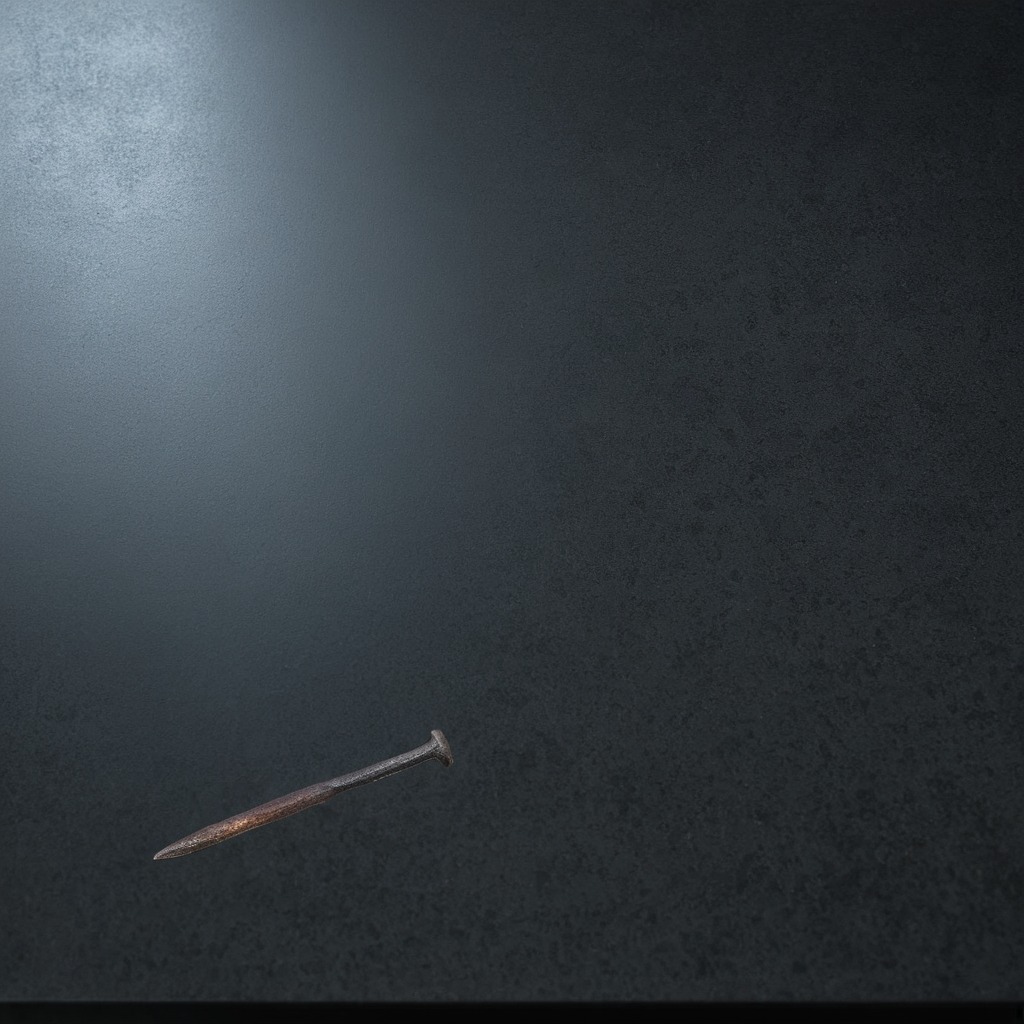
An iron nail is lying on the clean granite table inside a workshop at night.